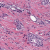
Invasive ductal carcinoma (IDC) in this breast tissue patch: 1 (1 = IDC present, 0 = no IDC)